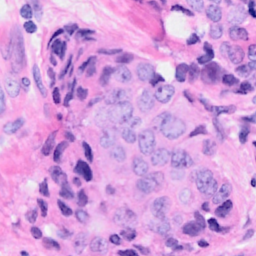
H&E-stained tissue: Breast